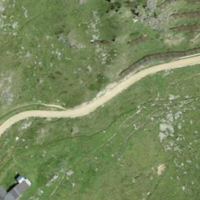
EUNIS habitat code: 23
Species observed at this site:
Pyrrhocorax graculus